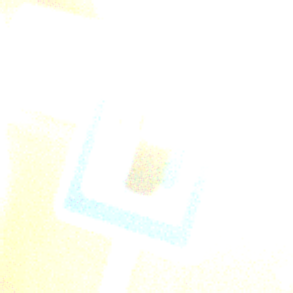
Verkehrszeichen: LadestationFuerElektrofahrzeuge
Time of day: MorningAfternoon
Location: Roofed (Special)
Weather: NotSpecified
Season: NotSpecified
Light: Artificial